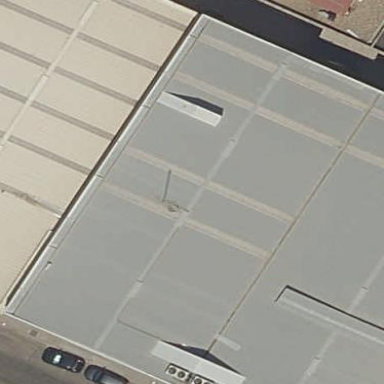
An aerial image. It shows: Office building.